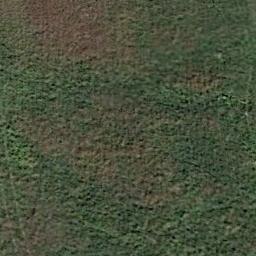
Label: meadow